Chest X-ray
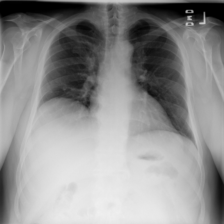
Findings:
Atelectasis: negative
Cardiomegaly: negative
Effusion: negative
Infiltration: negative
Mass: negative
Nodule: negative
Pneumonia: negative
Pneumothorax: negative
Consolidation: negative
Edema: negative
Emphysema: negative
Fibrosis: negative
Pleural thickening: negative
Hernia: negative